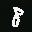
Label: 8